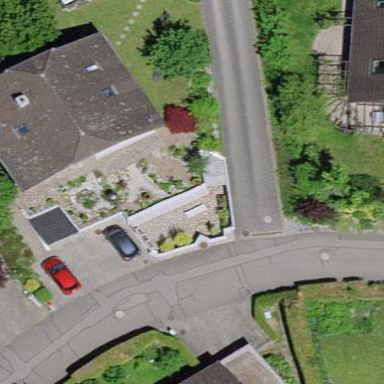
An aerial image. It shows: Residential building.